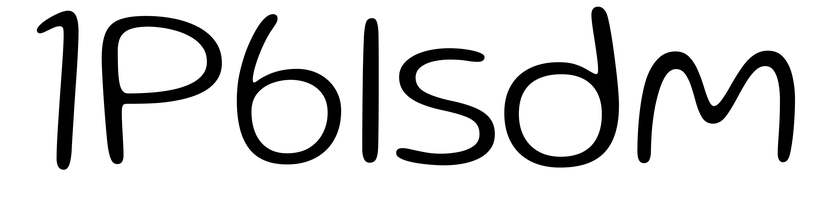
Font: Gluten_ExtraLight